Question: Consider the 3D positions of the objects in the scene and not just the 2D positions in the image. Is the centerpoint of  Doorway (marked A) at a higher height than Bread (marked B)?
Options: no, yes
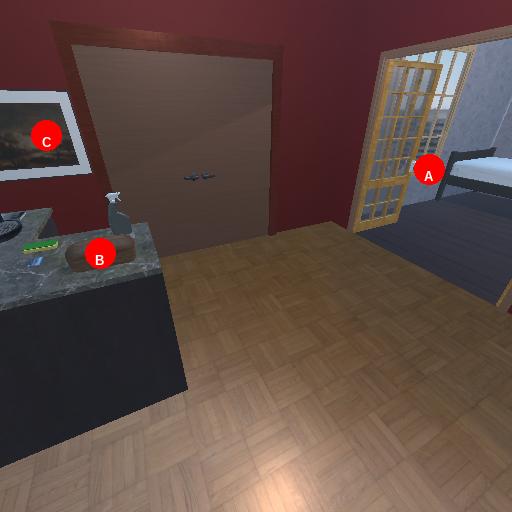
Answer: no